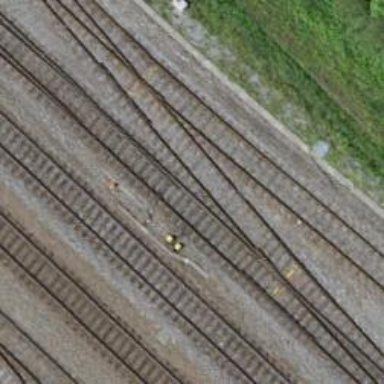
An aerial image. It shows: Railway switch.